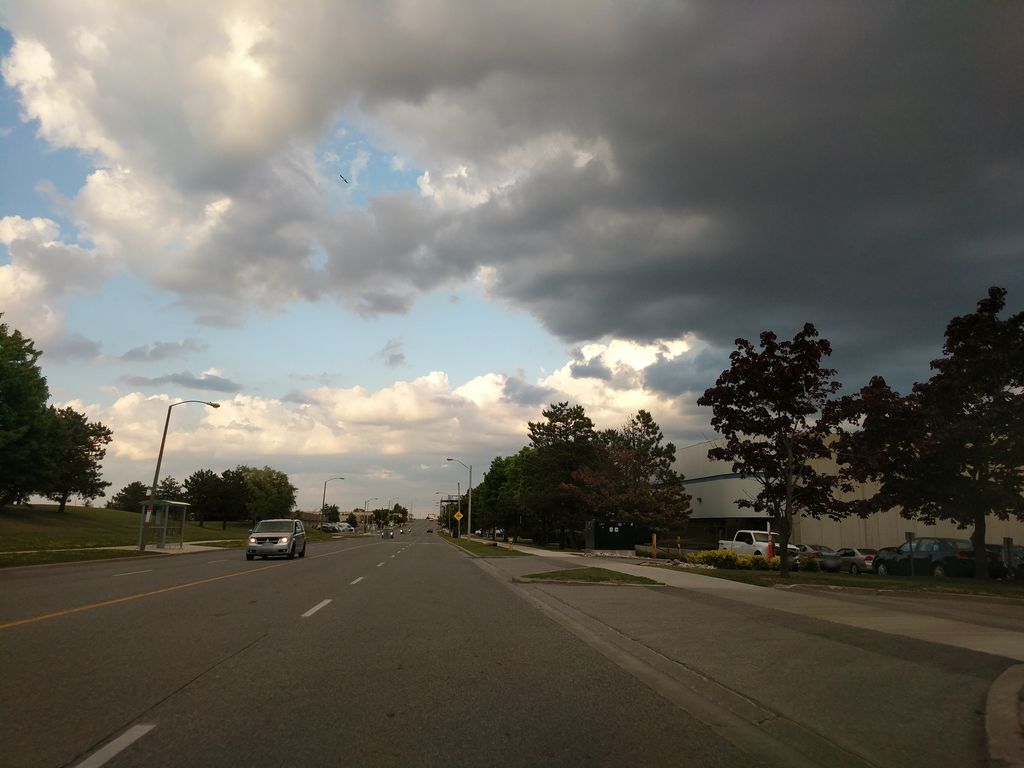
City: toronto